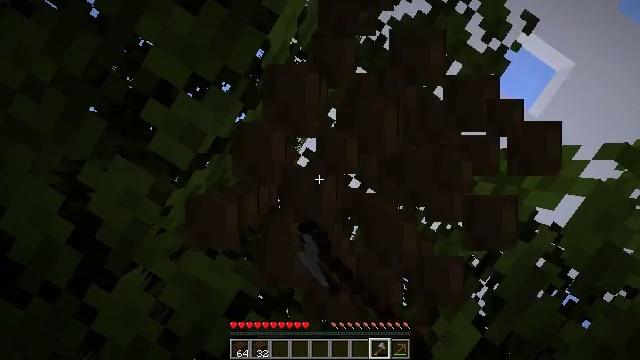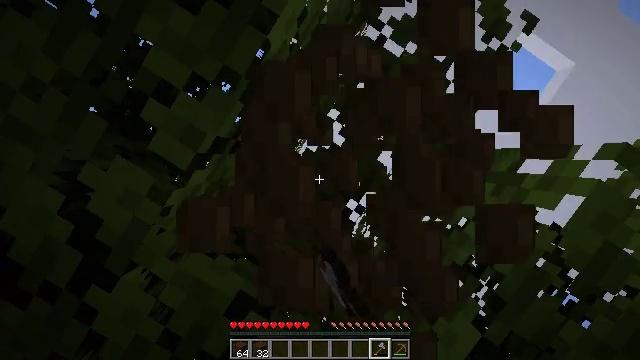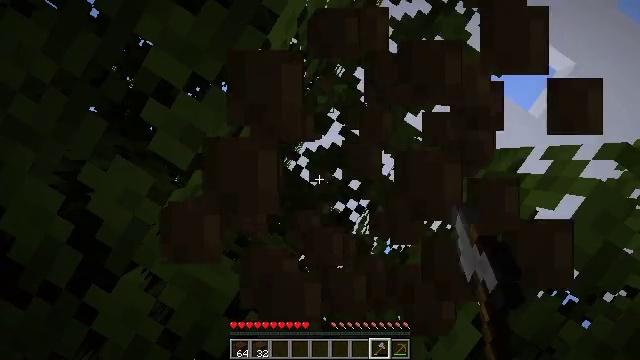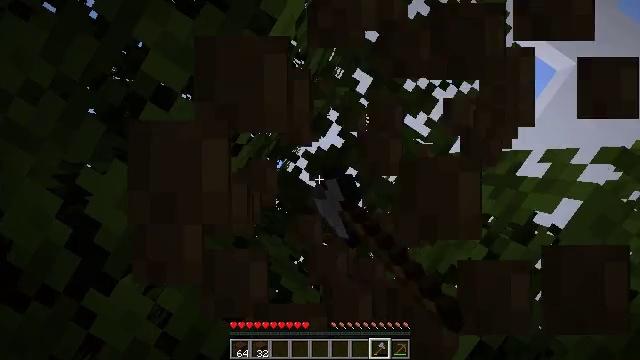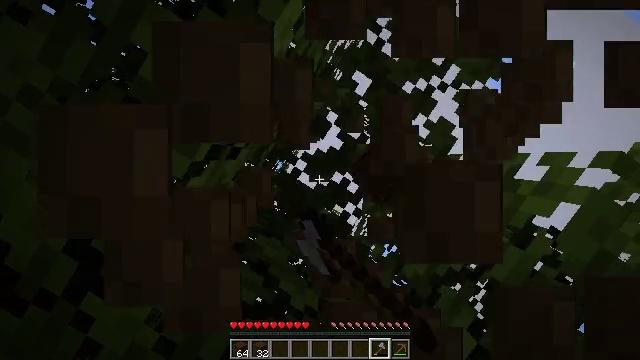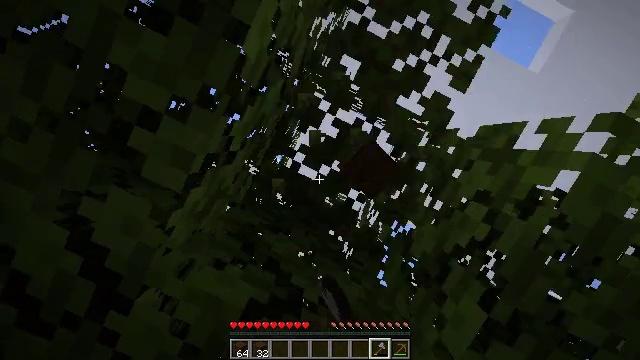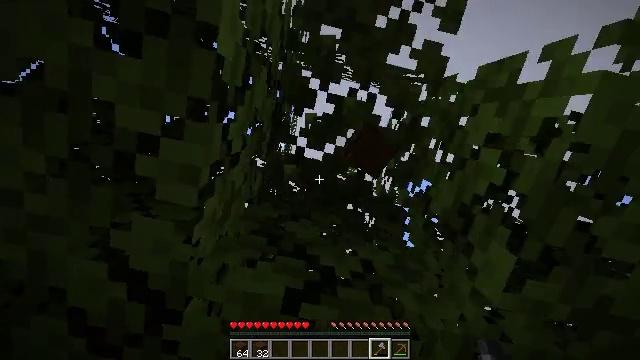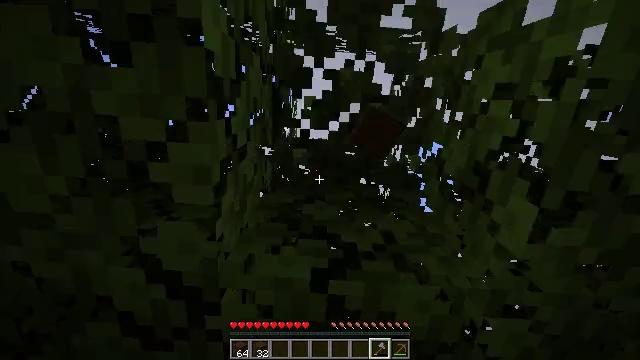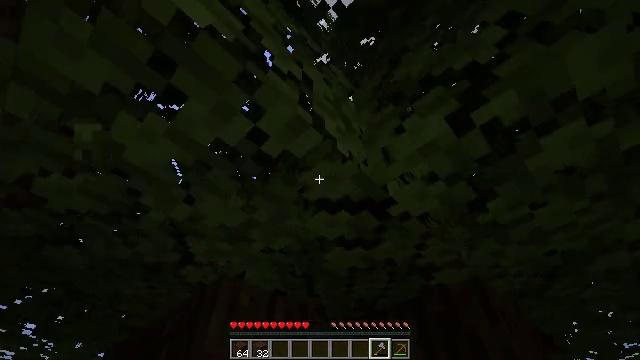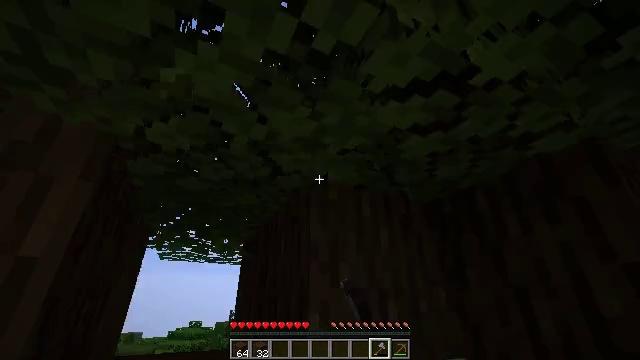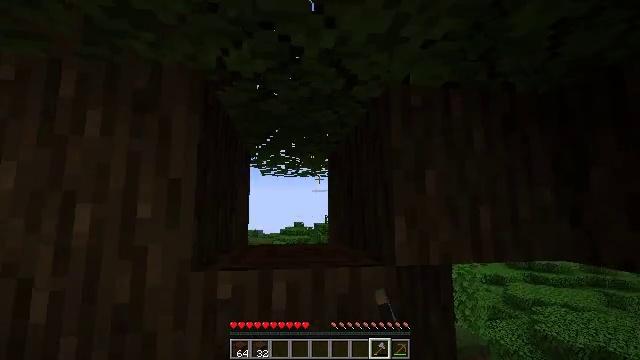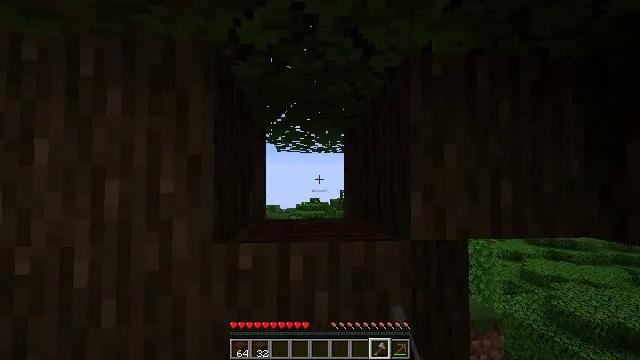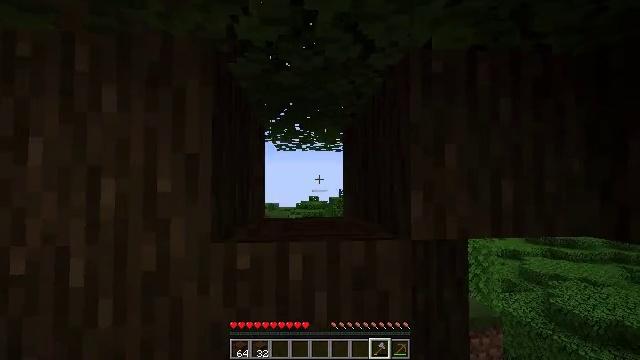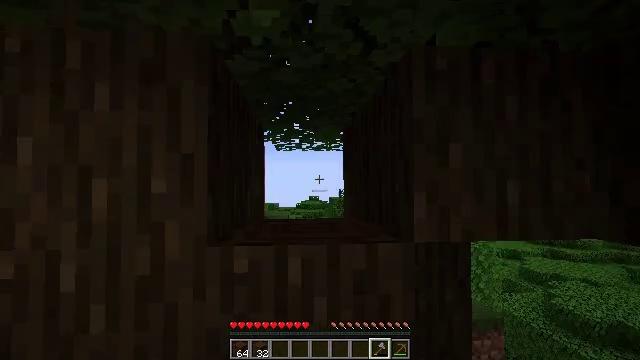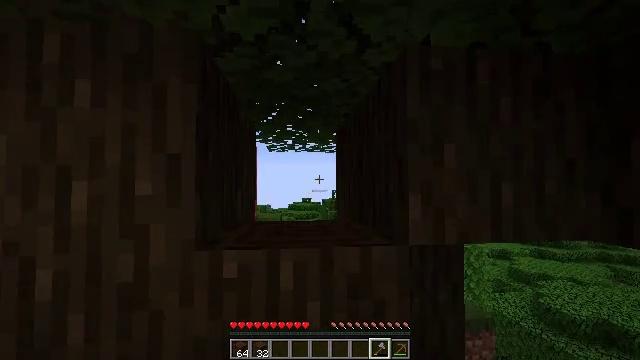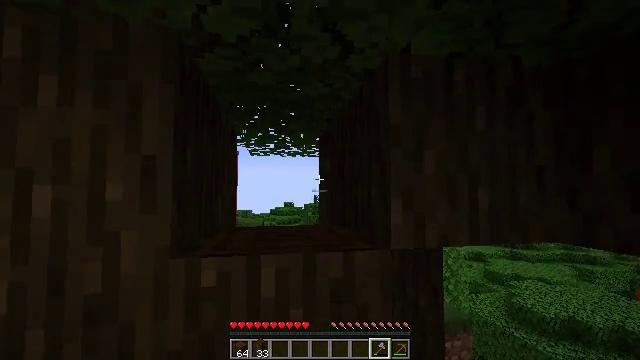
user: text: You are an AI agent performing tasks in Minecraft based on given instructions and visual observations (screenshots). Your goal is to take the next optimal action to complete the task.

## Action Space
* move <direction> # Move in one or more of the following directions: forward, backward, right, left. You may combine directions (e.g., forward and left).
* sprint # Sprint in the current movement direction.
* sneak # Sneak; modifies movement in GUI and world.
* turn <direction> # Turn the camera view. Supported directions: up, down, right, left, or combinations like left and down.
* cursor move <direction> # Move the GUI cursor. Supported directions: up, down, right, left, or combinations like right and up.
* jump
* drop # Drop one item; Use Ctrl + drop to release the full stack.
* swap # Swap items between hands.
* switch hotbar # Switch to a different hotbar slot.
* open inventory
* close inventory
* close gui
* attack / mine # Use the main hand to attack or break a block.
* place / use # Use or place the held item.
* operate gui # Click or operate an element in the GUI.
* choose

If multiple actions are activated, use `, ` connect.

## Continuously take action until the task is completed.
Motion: motion action
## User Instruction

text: Break the dark oak log in the forest.
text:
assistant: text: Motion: sneak, attack / mine
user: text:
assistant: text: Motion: sneak, attack / mine
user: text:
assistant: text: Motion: move right, sneak, attack / mine
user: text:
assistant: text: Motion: move right, sneak, attack / mine
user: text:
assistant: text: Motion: move right, sneak, turn left and down, attack / mine
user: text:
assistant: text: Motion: sneak, turn left and down, attack / mine
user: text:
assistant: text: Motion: sneak, turn left and down, attack / mine
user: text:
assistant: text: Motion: sneak, turn left and down, attack / mine
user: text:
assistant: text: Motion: sneak, turn left and down, attack / mine
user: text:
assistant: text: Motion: sneak, turn left and down, attack / mine
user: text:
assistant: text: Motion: sneak, turn left and down, attack / mine
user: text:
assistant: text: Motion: move forward, sneak, attack / mine
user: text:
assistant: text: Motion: move forward, sneak, attack / mine
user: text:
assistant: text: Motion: sneak, turn right, attack / mine
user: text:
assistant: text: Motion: sneak, turn right and up, attack / mine
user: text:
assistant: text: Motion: sneak, turn down, attack / mine
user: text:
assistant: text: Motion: sneak, turn left and down, attack / mine
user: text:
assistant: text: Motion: sneak, turn right and down, attack / mine
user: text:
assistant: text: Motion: move forward, sneak, turn up, attack / mine
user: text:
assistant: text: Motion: move forward, sneak, attack / mine
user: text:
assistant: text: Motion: move forward, sneak, attack / mine
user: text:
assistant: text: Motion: move forward, sneak, attack / mine
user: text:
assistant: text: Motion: move forward, sneak, attack / mine
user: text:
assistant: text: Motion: move forward, sneak, turn down, attack / mine
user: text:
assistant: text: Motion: move forward, sneak, turn left and down, attack / mine
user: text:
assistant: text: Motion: move forward, sneak, turn left and down, attack / mine
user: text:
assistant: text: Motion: move forward, sneak, turn left, attack / mine
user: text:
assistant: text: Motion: move forward, sneak, attack / mine
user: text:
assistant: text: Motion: move forward, sneak, turn left and down, attack / mine
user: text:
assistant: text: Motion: move forward, sneak, turn left and down, attack / mine